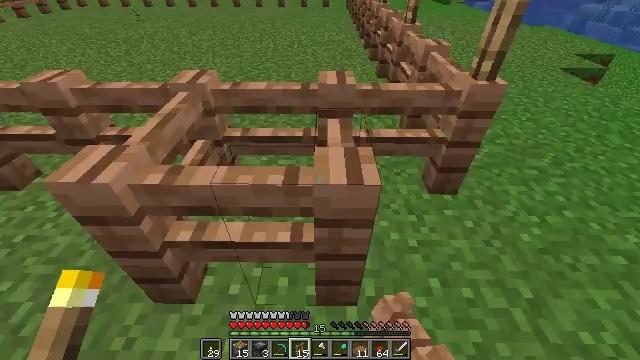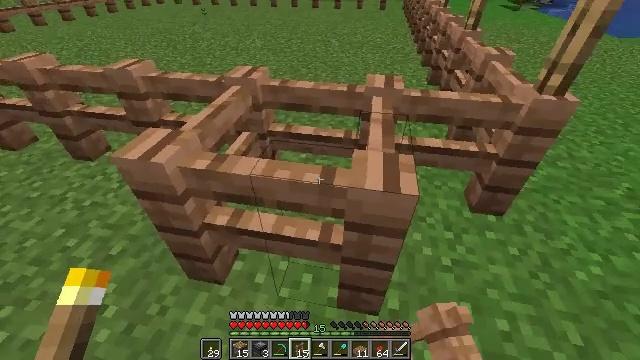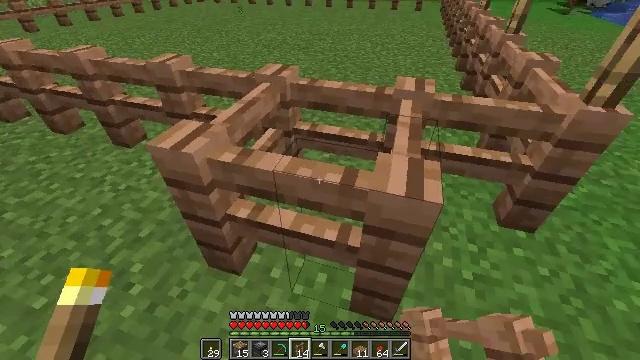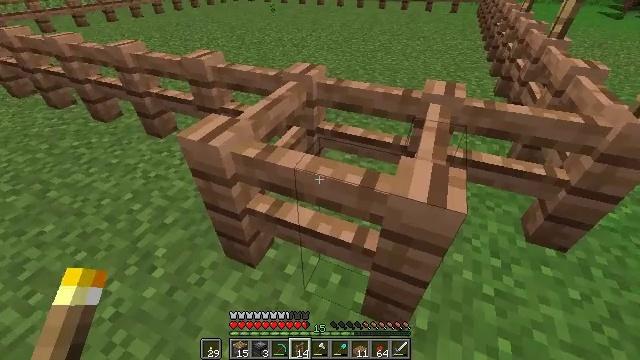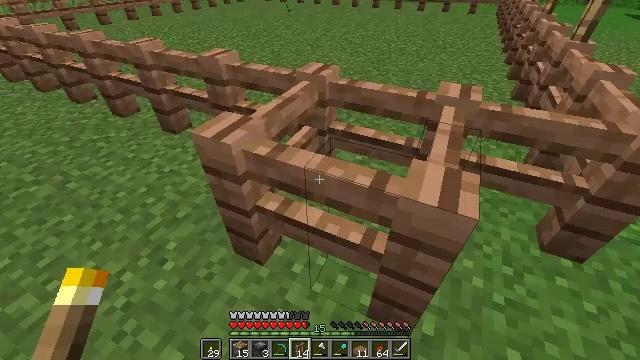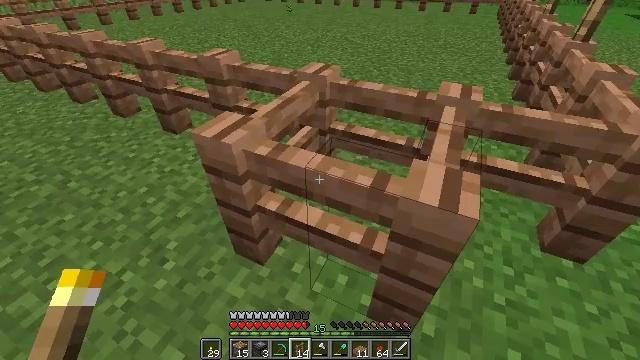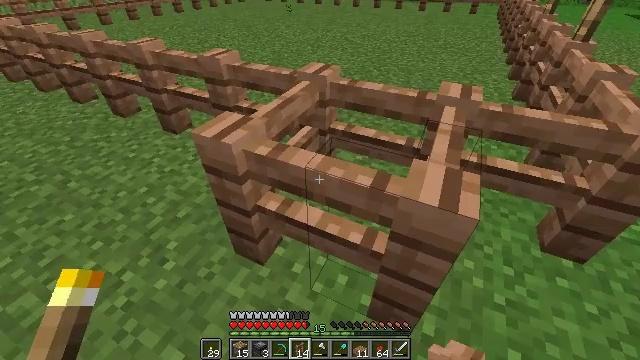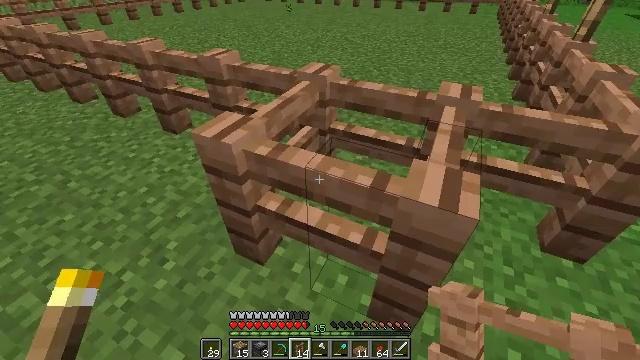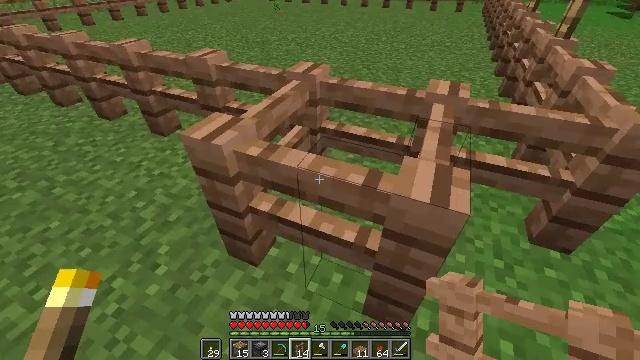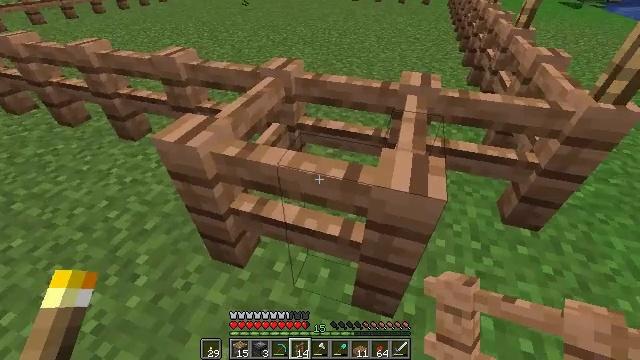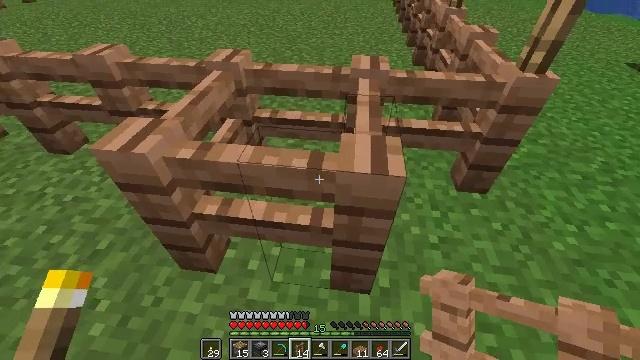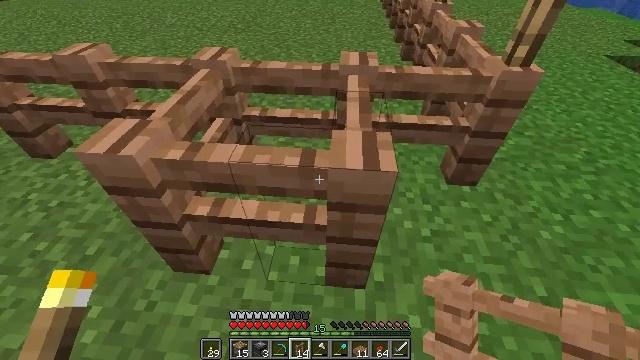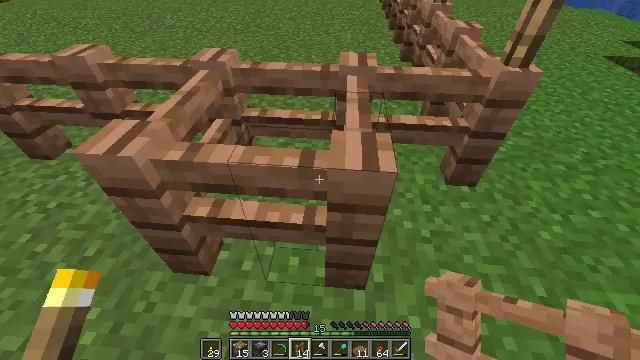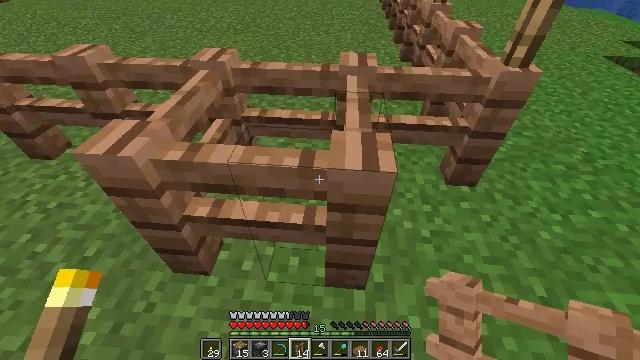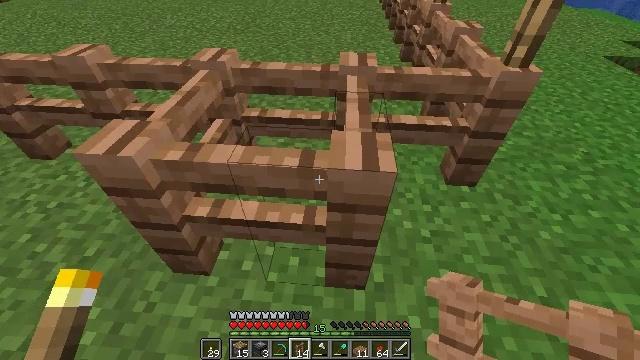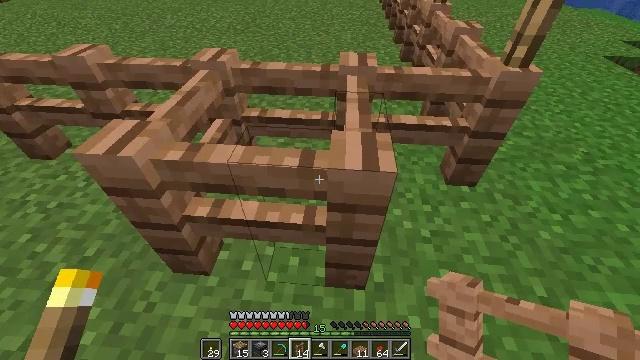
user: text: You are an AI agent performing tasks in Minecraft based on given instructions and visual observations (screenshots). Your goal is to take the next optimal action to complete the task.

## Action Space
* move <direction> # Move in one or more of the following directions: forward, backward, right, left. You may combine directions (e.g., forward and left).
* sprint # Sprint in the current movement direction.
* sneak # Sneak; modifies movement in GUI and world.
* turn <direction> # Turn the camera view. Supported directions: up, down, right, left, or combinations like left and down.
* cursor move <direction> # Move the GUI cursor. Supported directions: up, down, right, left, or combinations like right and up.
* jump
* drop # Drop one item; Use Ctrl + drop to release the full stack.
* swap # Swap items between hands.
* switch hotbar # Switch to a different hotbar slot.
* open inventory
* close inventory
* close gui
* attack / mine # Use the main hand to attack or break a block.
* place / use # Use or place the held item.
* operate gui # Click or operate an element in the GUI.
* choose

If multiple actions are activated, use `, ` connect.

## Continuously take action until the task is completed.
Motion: motion action
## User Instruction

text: Gather the jungle fence pieces.
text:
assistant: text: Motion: turn left
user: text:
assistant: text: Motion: turn left
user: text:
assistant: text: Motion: turn left
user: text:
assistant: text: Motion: turn left
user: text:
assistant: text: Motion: no_op
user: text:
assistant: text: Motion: no_op
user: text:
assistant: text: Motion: no_op
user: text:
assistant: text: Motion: turn right
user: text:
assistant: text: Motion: turn right
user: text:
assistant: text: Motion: turn right and down
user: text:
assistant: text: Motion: turn right
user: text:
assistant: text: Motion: no_op
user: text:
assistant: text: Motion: no_op
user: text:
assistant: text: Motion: no_op
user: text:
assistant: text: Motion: no_op
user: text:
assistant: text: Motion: no_op
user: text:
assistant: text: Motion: no_op
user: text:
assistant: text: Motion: no_op
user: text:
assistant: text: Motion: no_op
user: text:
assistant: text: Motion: no_op
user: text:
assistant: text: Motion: no_op
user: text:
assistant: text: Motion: no_op
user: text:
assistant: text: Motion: no_op
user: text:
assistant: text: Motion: no_op
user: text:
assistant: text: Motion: no_op
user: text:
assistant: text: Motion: no_op
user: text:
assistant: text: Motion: no_op
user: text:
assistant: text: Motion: no_op
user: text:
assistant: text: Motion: no_op
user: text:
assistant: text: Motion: no_op